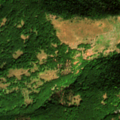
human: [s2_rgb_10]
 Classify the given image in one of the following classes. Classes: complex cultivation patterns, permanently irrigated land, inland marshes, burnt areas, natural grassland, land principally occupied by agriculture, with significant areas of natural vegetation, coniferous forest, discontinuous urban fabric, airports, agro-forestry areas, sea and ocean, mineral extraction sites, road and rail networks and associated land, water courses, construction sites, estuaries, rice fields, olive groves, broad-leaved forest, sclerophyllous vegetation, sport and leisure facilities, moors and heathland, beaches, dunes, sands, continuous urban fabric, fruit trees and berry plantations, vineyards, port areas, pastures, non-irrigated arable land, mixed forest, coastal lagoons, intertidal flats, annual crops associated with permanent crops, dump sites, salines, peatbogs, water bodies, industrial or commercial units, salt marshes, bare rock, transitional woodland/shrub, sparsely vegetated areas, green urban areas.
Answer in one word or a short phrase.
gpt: broad-leaved forest, coniferous forest, natural grassland, transitional woodland/shrub